Aerial crown-view tile of a tropical tree (Barro Colorado Island, Panama), acquired 20250317:
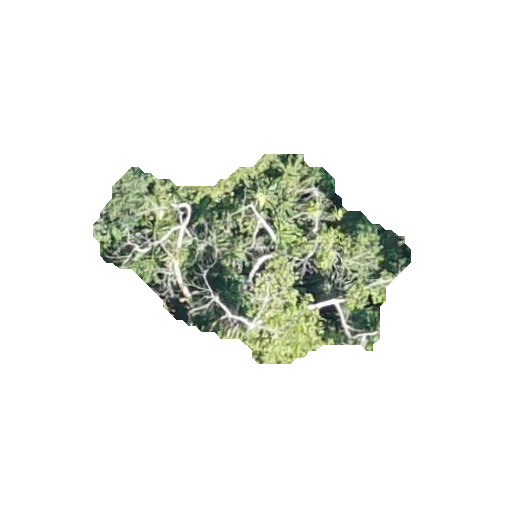
Species: Protium stevensonii
GBIF accepted scientific name: Tetragastris panamensis
Crown area: 62.979 m²